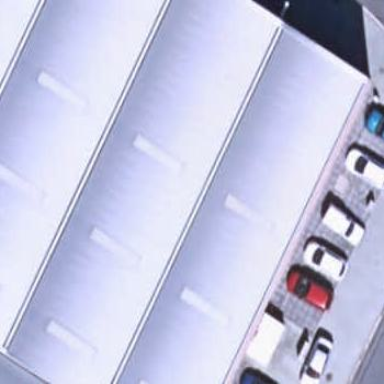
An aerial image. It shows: Industrial building.